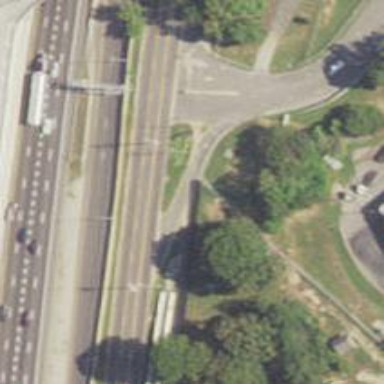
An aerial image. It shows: Secondary link road.